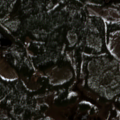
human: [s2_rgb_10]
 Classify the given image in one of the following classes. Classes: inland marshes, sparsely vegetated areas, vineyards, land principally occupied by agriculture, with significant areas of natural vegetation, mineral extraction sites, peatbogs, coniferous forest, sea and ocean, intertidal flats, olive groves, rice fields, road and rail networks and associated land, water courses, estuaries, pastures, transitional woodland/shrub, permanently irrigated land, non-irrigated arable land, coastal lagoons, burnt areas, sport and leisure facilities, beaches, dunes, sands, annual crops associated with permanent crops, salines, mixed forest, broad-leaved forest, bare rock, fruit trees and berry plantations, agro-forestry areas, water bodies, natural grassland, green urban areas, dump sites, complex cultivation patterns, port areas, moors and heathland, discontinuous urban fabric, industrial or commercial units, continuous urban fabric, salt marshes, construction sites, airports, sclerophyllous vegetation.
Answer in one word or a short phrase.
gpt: coniferous forest, transitional woodland/shrub